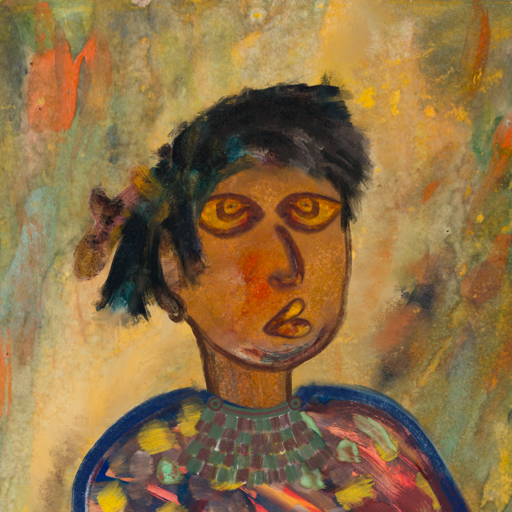
Background: Comrade, Head And Neck Side: Pipe, Face Side: Comrade, Bust: Mother_And_Son_Mother, Hair Side: Pipe, Head Accessory: Blank, Second Necklace: After_Raid, Necklace: Blank, Baby: Blank